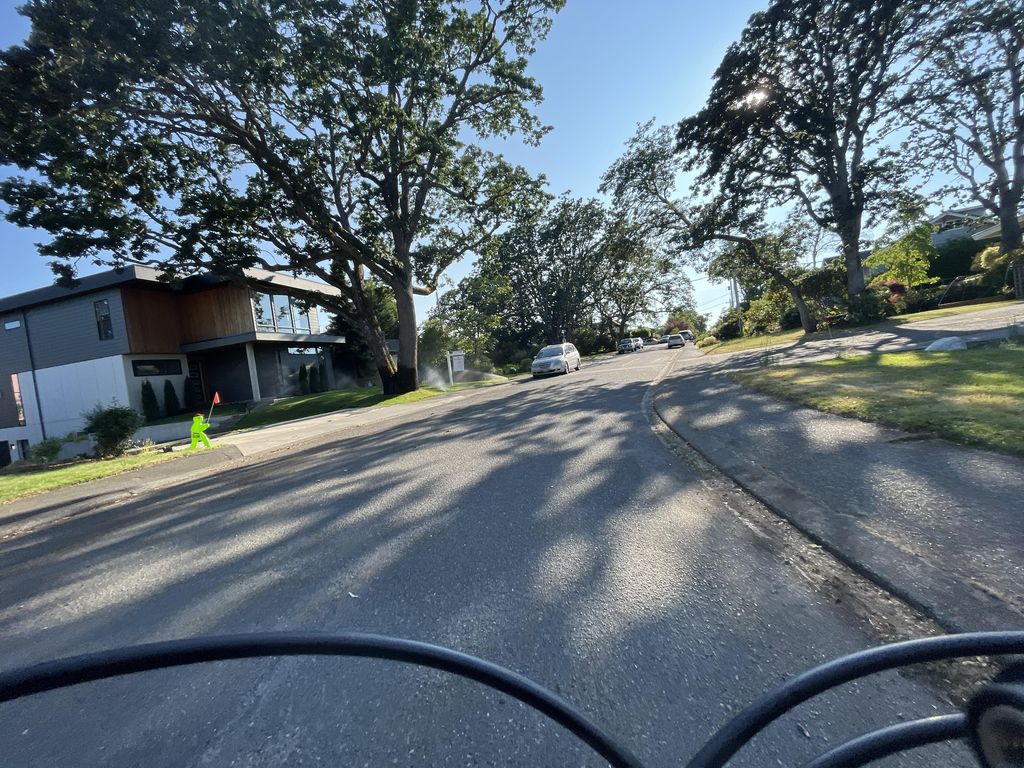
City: victoria